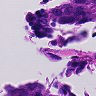
Metastatic tissue present: yes